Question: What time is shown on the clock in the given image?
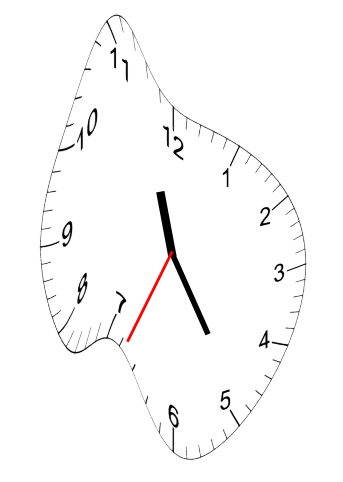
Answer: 11:24:34